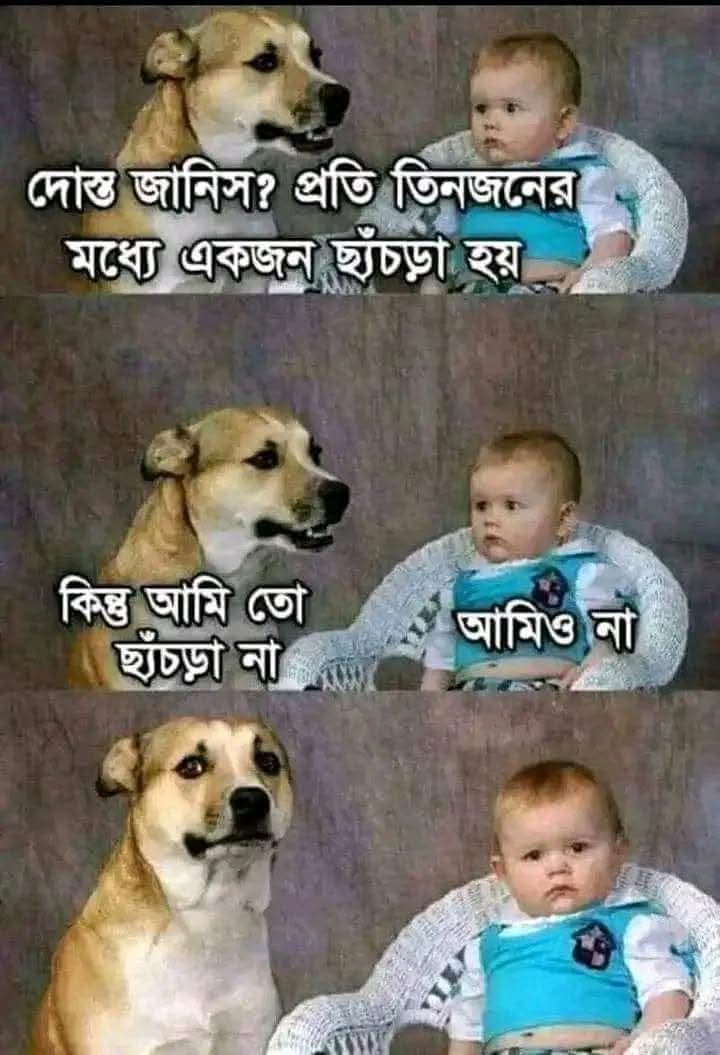
Text: দোস্ত জানিস? প্রতি তিনজনের মধ্যে একজন ছাঁচড়া হয়
কিন্তু আমি তো ছাঁচড়া না
আমিও না
Label: Non Hate